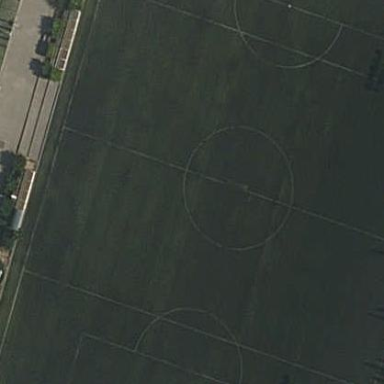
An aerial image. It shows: Soccer pitch for leisureland activities.